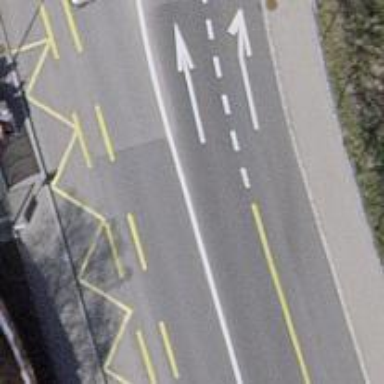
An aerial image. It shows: Secondary road with designated cycle lane on the left side.